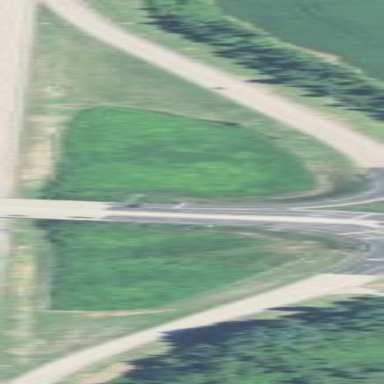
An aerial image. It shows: The area is covered in grass.